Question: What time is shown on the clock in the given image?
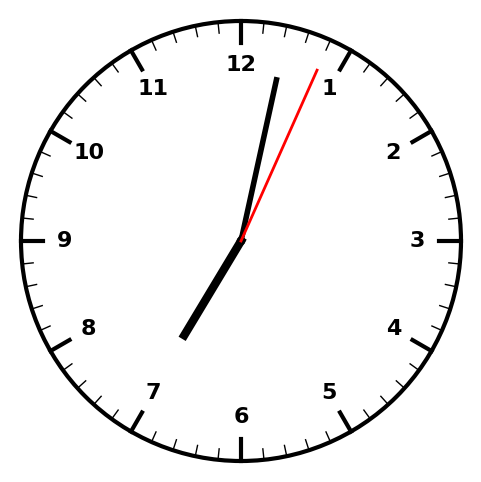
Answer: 07:02:04